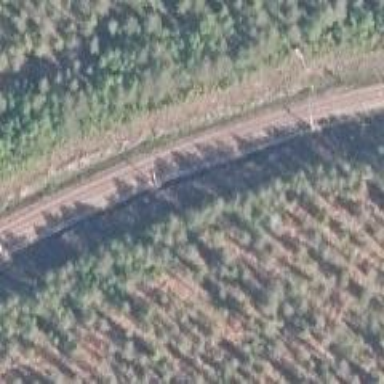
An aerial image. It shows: Railway track with continuous electrified contact lines.